Brain MRI, modality: hrT2
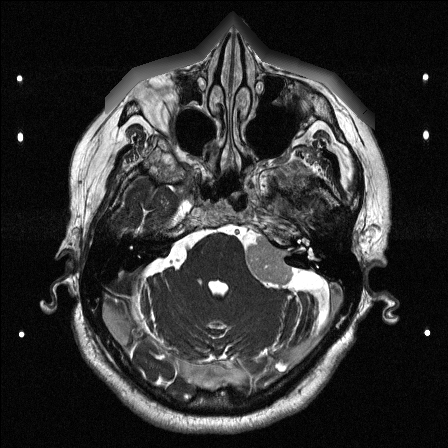